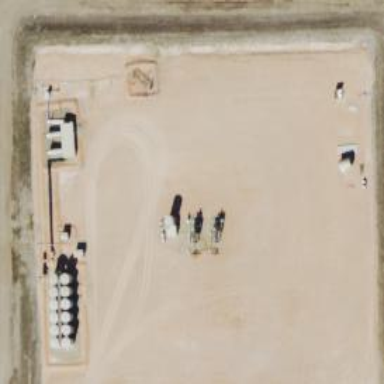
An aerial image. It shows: Petroleum well.